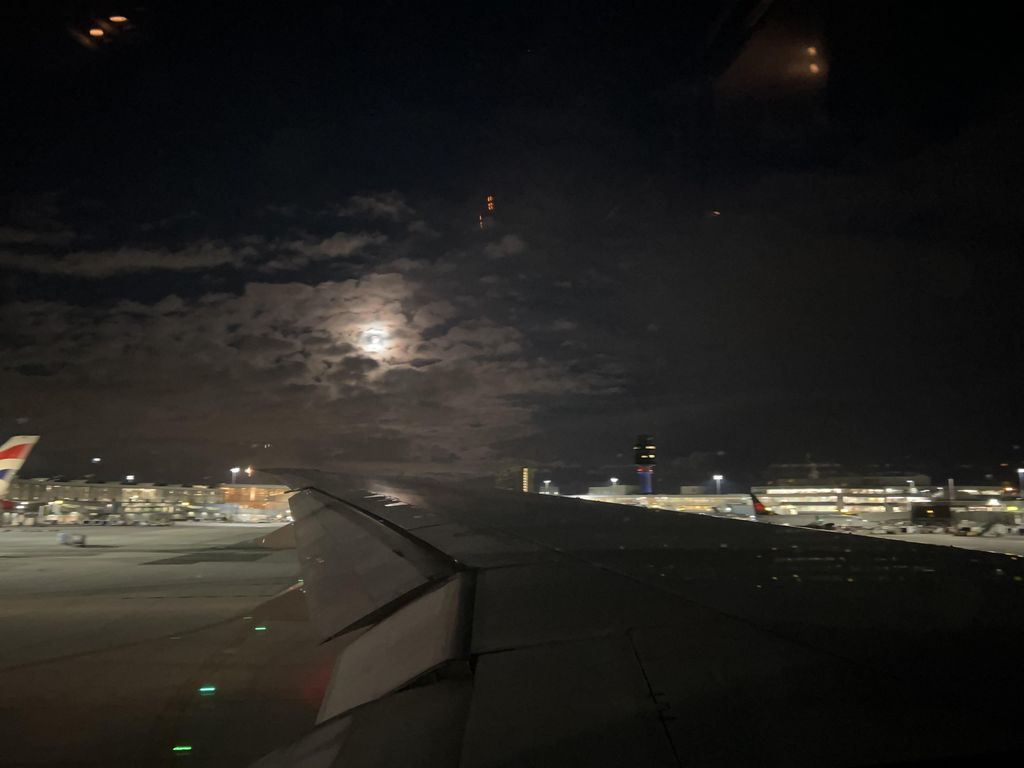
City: vancouver